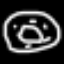
Label: donut